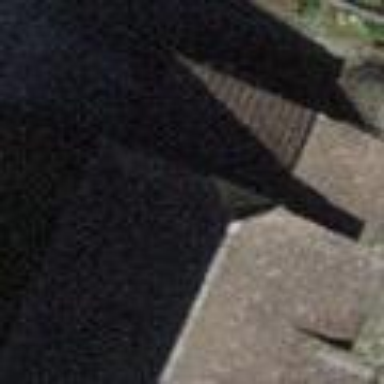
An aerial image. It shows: Building with tile roof.